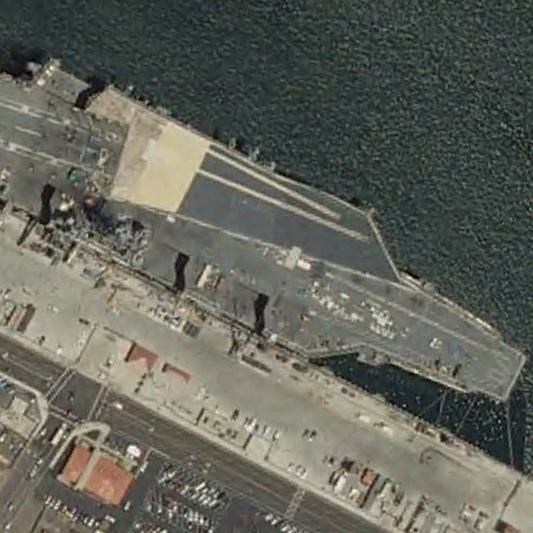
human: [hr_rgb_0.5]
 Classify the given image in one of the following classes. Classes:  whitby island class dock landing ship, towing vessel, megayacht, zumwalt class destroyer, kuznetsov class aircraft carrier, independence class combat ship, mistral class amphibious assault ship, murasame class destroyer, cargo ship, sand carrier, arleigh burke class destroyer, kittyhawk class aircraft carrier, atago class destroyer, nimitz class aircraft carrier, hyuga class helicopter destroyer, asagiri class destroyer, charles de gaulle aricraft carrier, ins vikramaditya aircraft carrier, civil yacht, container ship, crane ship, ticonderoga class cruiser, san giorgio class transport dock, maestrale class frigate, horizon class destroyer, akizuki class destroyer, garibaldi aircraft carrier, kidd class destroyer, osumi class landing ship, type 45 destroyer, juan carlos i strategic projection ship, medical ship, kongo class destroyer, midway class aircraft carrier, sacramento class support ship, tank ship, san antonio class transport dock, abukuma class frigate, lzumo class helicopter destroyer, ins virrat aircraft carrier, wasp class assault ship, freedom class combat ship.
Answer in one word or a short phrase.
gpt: Nimitz class aircraft carrier